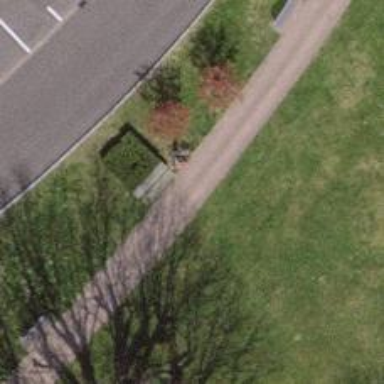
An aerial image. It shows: Bench.